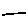
Label: line